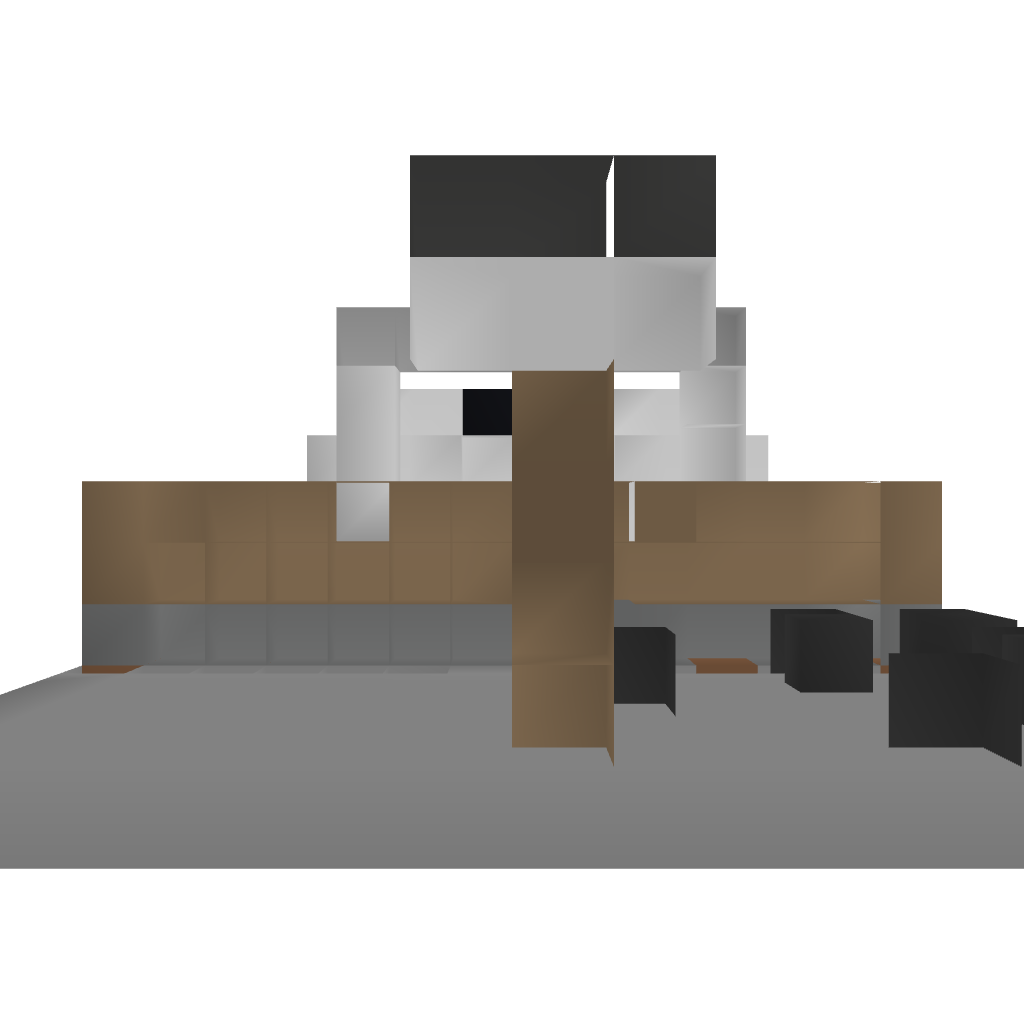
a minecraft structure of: Electric Station #1